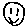
Label: smiley face